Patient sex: F
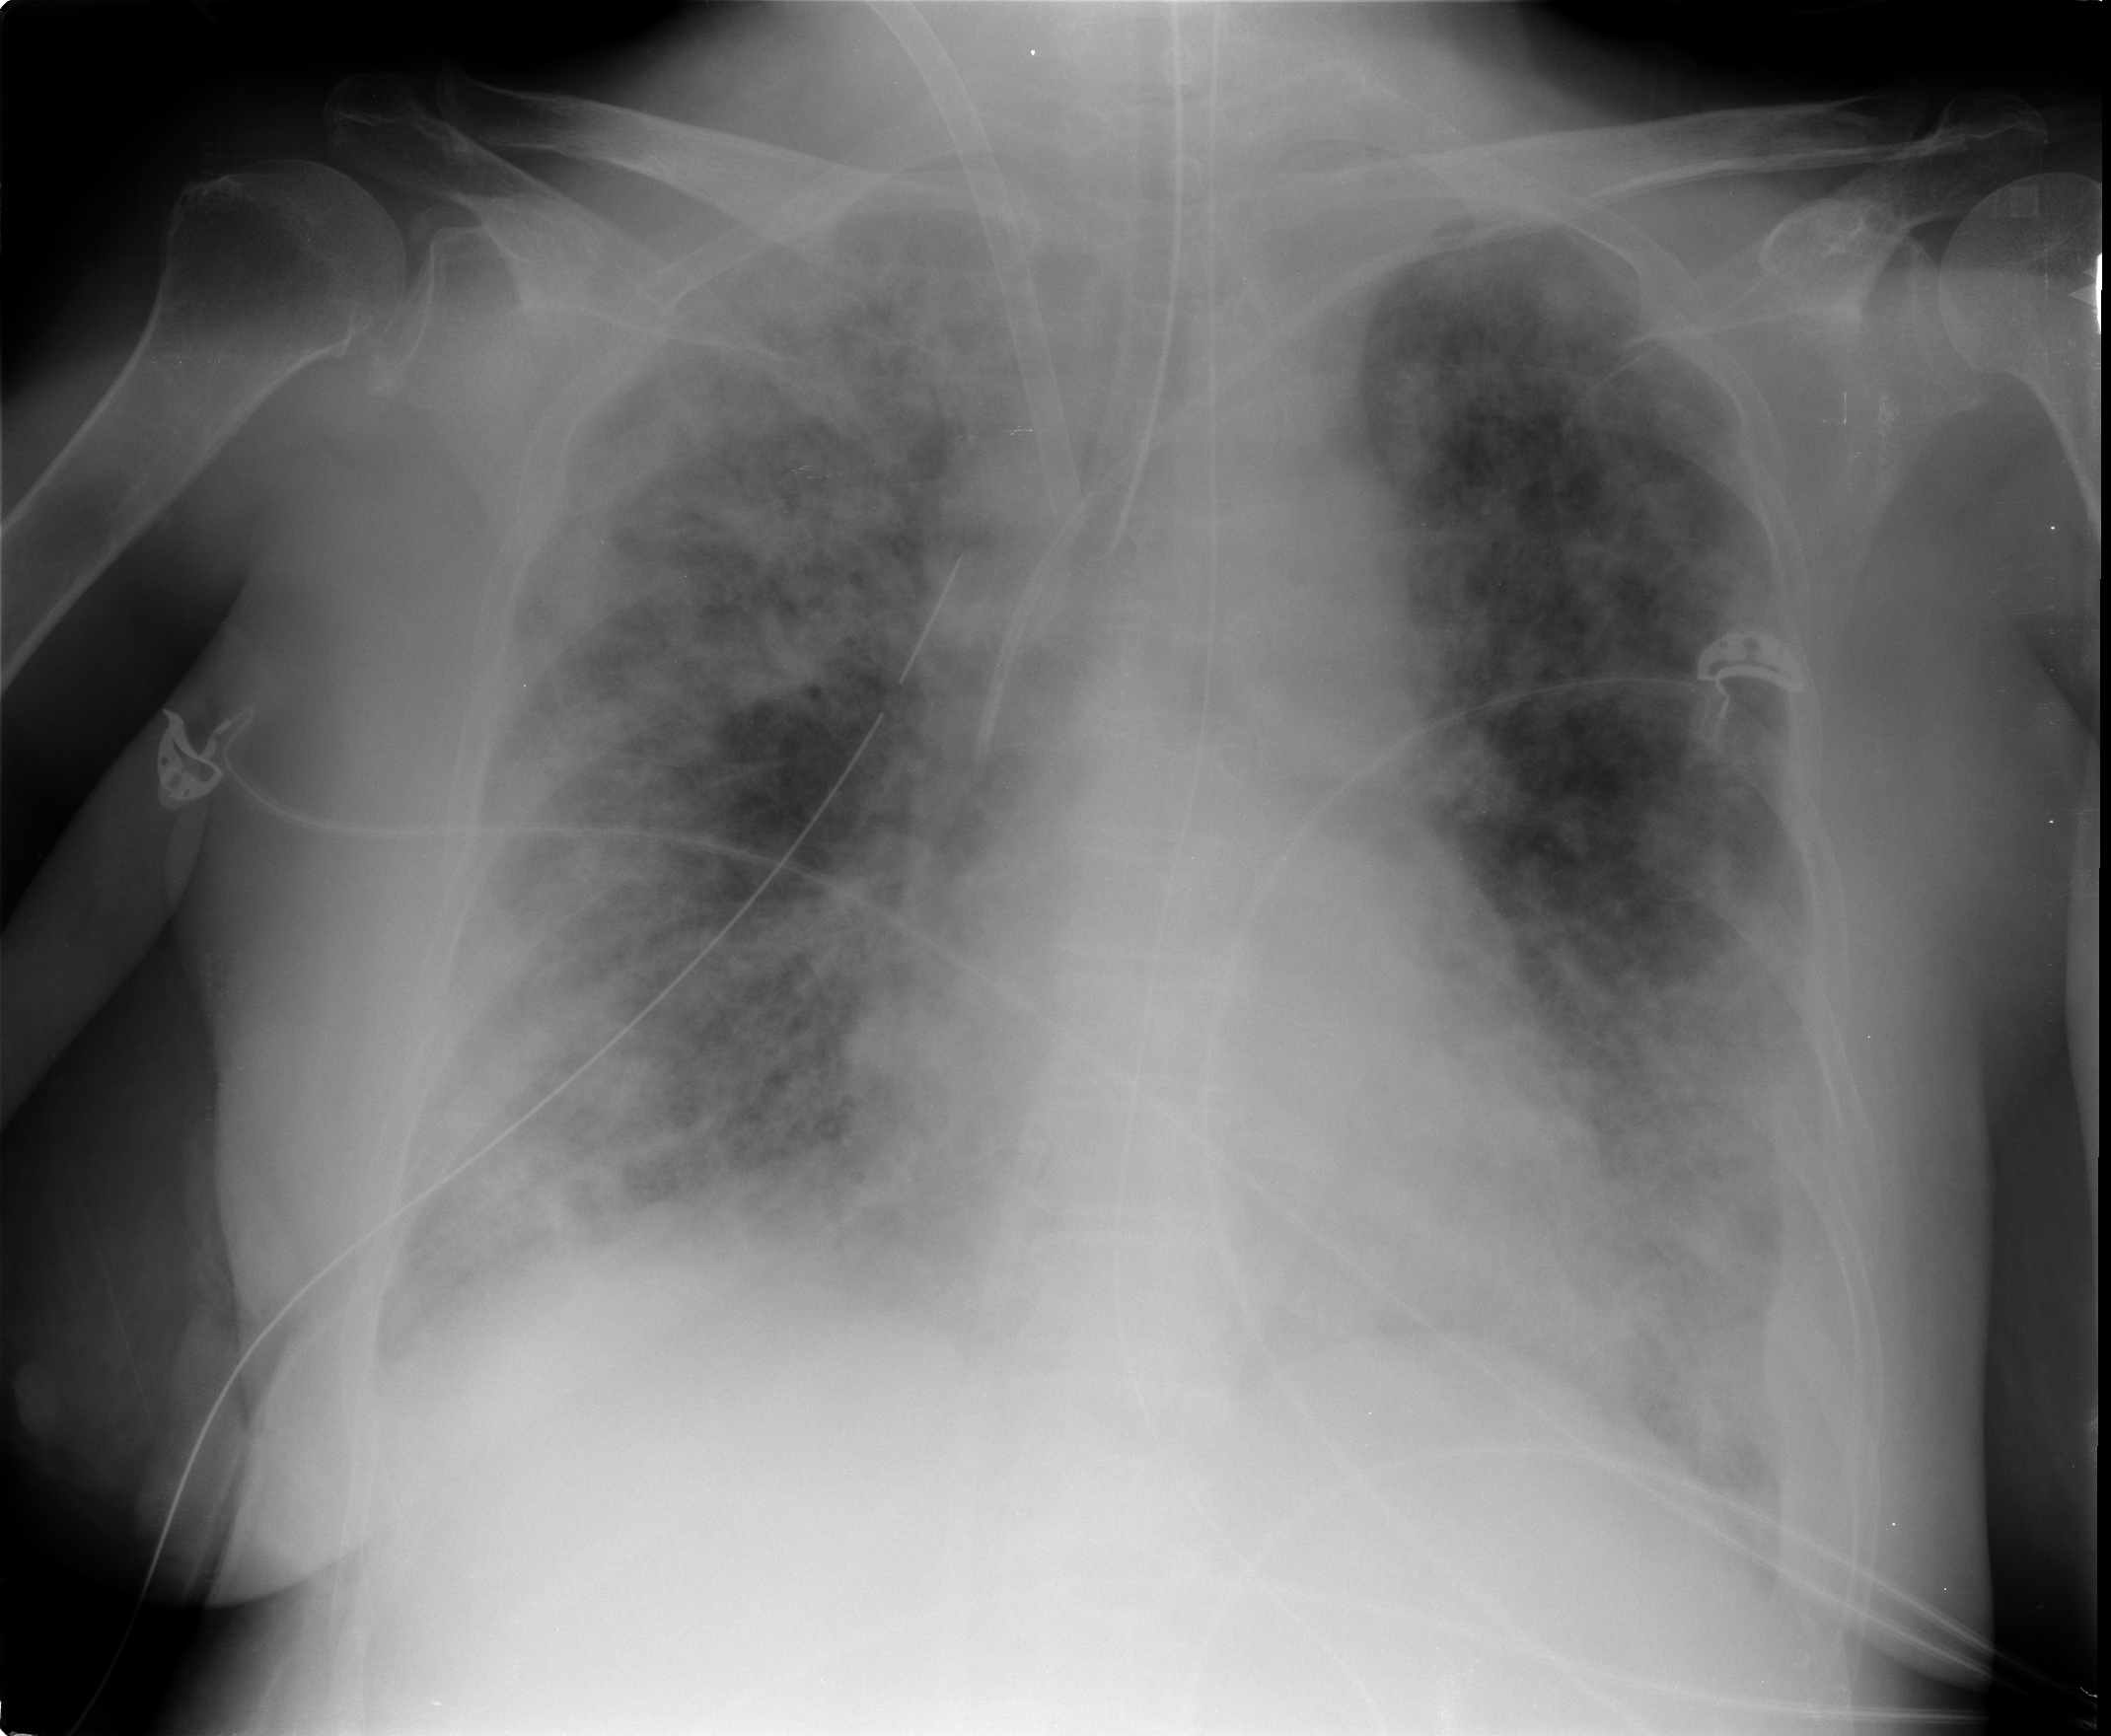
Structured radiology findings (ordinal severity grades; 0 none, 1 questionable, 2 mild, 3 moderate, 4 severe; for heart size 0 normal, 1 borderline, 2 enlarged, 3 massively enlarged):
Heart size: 0
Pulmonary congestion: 3
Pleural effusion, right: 1
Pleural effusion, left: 1
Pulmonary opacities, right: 3
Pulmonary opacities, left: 3
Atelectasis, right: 3
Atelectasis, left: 3